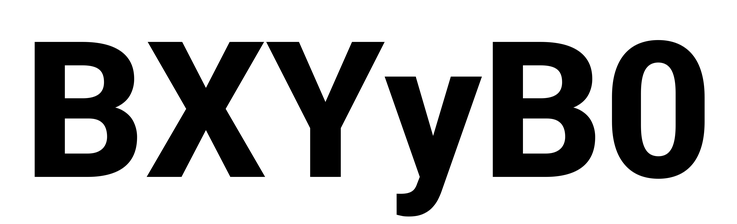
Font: Roboto_ExtraBold